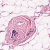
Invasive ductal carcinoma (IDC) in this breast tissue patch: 0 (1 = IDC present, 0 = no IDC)